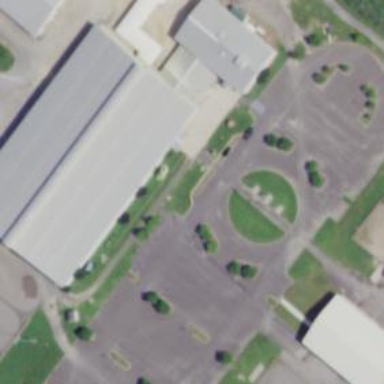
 located in sports hall on leisure land."